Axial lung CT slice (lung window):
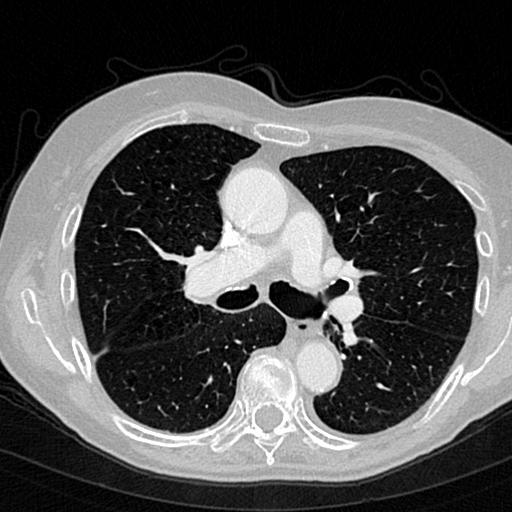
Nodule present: no